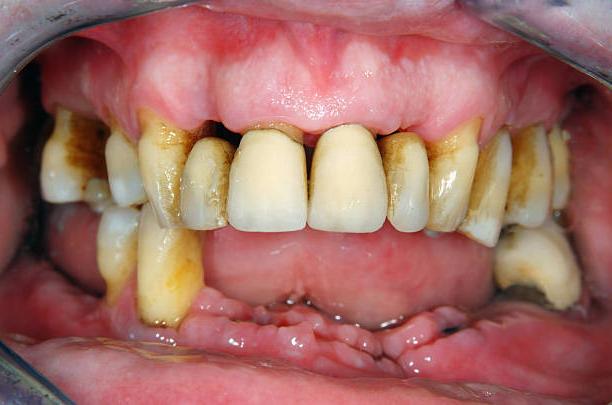
Condition: Calculus